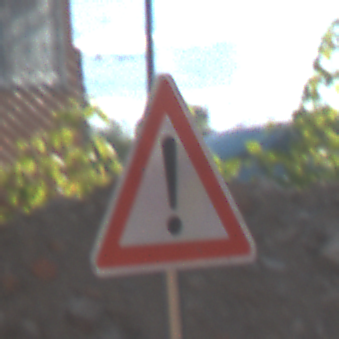
Verkehrszeichen: Gefahrenstelle
Umgebung: Outdoor, Suburban
Tageszeit: MorningAfternoon
Wetter: PartlyCloudy
Licht: Natural
Jahreszeit: NotSpecified
Kontrast: HighContrast